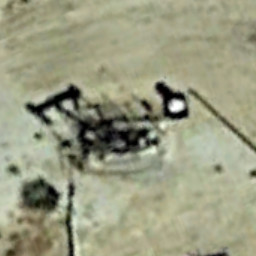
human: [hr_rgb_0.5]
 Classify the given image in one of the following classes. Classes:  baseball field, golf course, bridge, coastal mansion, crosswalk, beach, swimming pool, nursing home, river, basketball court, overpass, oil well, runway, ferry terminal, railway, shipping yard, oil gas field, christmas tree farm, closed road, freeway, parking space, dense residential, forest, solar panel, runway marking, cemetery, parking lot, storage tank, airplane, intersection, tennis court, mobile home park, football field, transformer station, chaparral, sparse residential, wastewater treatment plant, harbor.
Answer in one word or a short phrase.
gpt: oil well